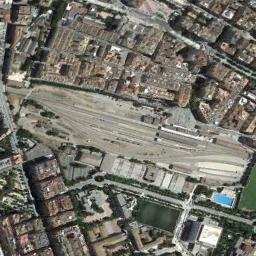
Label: railway_station